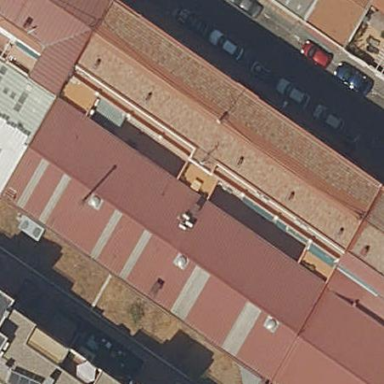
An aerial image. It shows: Image showing building with apartments.